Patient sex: M
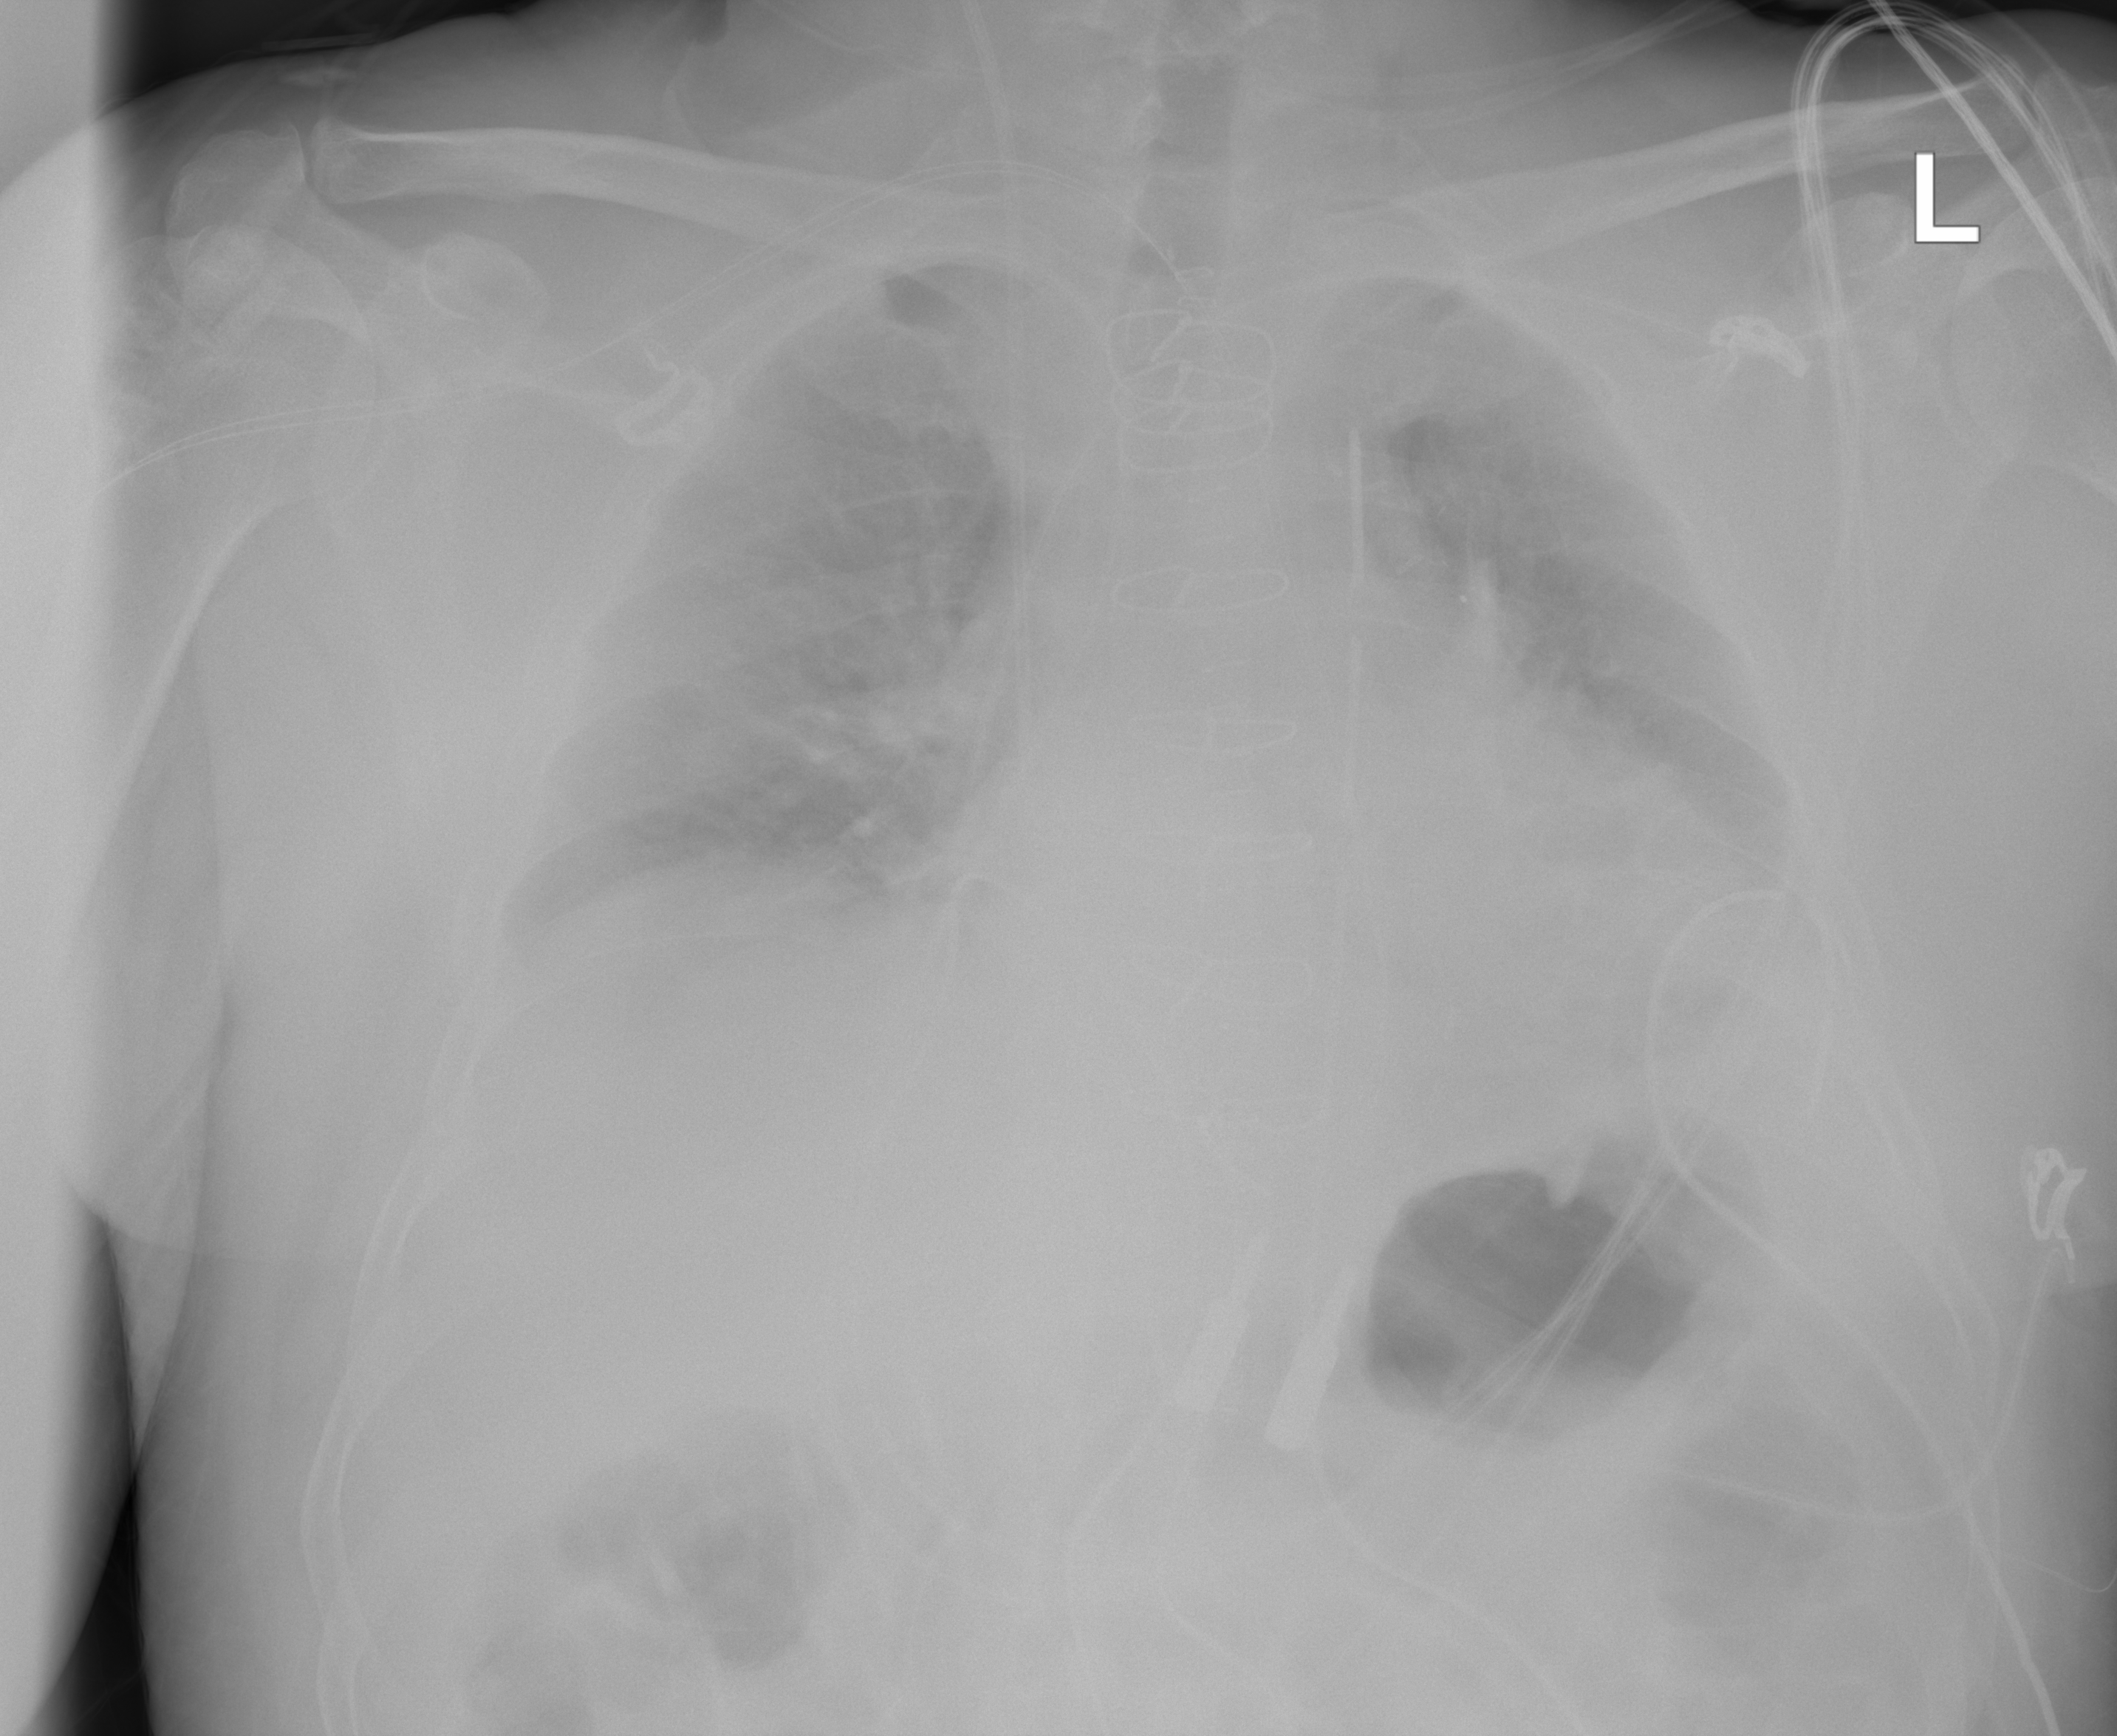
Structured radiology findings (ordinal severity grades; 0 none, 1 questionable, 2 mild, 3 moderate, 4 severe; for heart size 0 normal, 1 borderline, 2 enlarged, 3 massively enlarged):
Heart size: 0
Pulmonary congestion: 2
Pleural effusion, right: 2
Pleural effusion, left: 2
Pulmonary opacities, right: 0
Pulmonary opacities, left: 0
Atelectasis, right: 2
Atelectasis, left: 2